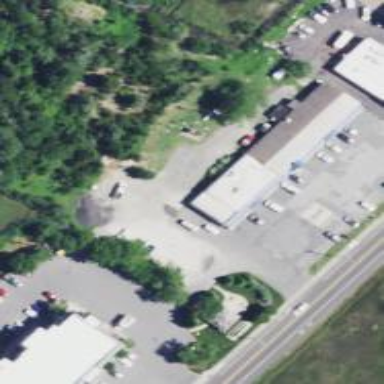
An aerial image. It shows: Convenience shop.